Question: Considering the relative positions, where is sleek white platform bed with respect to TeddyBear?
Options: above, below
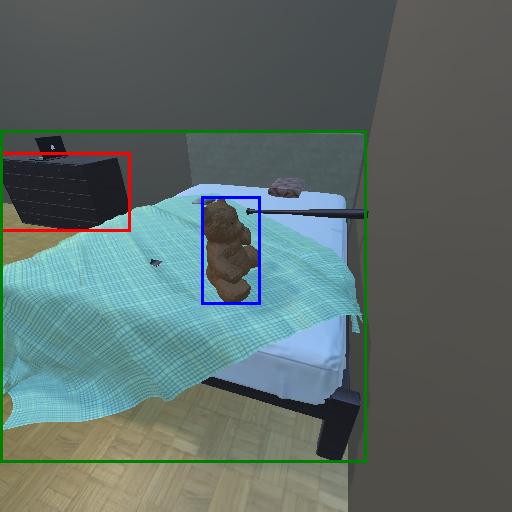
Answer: above